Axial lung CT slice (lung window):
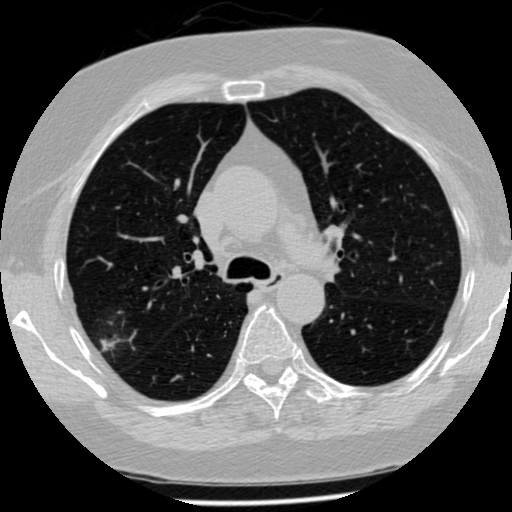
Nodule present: yes
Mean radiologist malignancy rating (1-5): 3.5